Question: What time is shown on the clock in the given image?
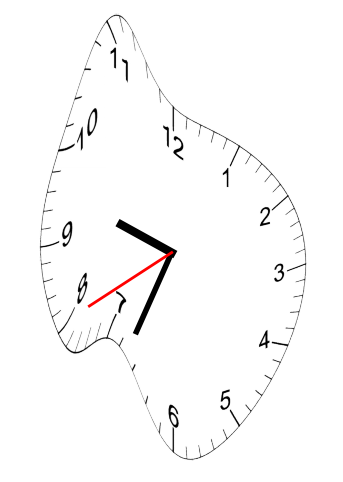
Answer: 09:33:40